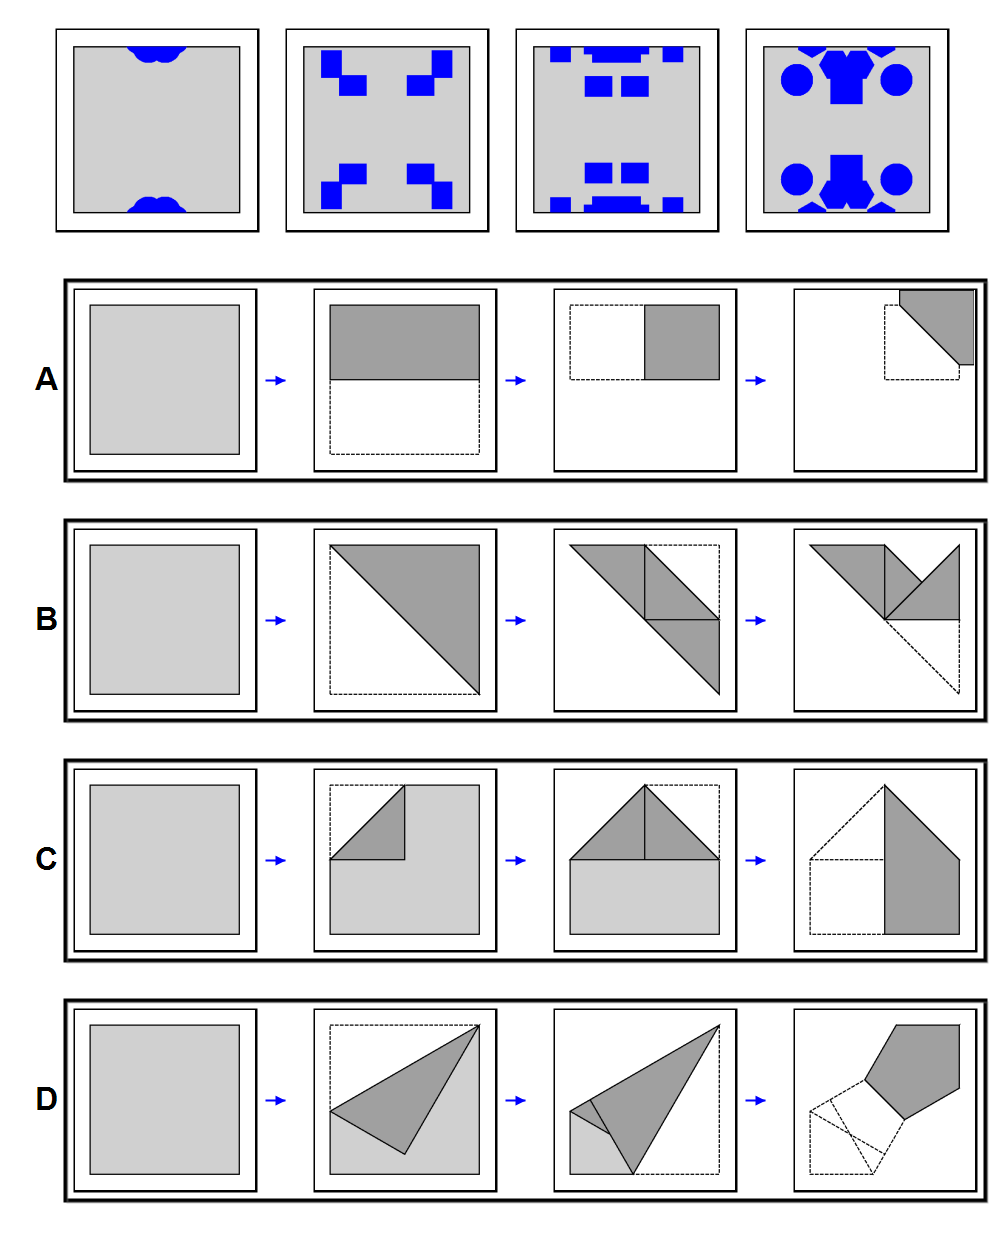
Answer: A